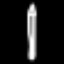
Label: pencil